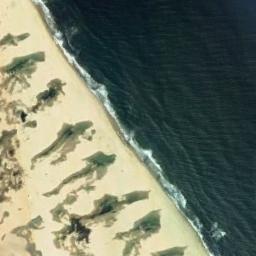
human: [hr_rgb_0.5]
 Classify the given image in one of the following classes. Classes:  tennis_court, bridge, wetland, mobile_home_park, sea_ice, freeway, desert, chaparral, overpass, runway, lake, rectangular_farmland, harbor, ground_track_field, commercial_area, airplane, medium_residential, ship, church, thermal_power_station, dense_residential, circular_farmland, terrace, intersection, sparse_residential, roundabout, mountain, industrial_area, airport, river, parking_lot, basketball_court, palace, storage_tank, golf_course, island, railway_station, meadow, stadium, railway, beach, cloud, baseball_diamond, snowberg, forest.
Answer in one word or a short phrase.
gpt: beach